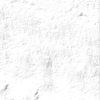
Label: not_dusty